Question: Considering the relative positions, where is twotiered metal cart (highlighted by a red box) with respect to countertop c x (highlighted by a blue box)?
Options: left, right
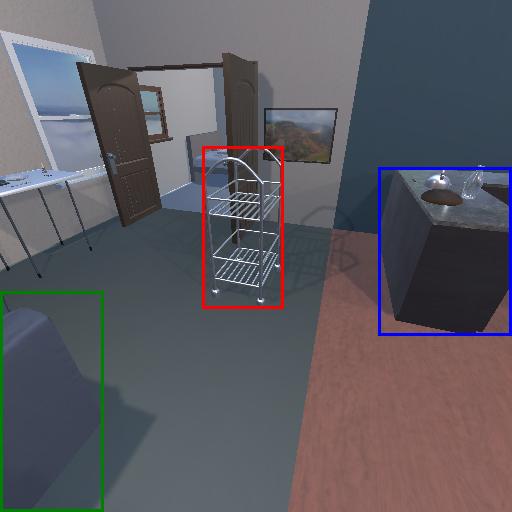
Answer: left